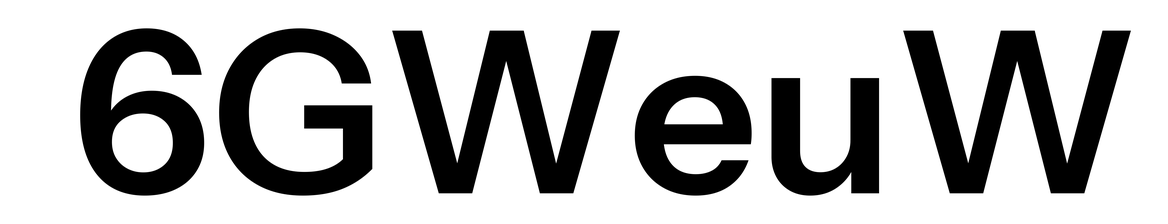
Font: InstrumentSans_SemiBold